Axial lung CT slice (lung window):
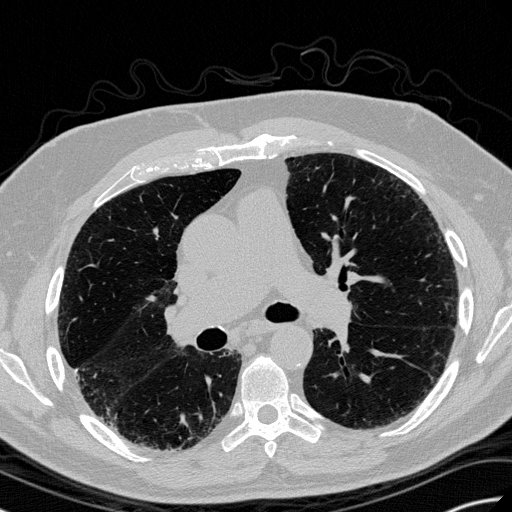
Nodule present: no